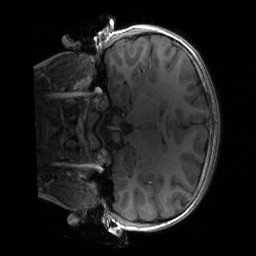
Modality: T1w
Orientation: coronal
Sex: male
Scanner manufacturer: siemens
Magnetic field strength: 3 T
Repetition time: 1.9 s
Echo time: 0.00243 s